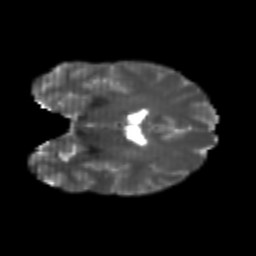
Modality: T2w
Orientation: coronal
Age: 24
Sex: male
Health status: healthy
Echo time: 0.074 s